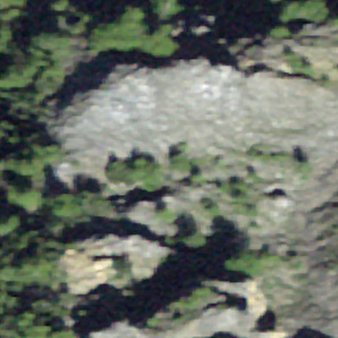
Label: bouldering_area